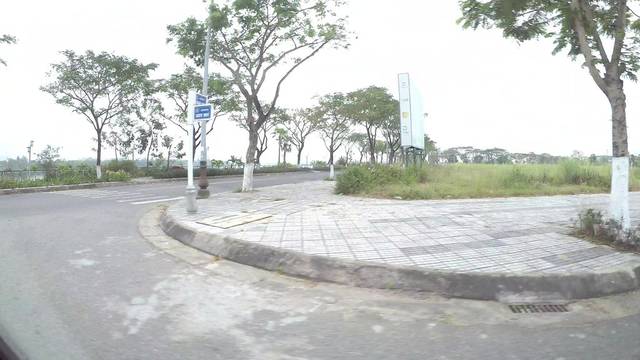
Region: Vietnam
Coordinates: 16.035, 108.234